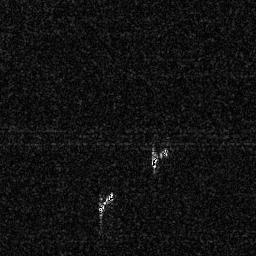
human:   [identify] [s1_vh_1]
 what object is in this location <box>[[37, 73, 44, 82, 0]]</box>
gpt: <ref>1 small ship at the bottom</ref>